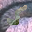
Label: 5